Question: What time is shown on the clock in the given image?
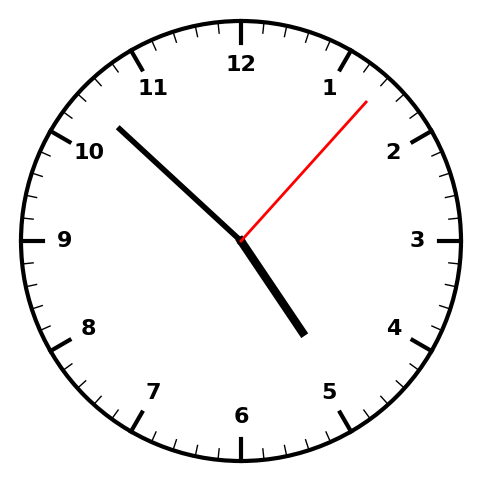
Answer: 04:52:07